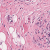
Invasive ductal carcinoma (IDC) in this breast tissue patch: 0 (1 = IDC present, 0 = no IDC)